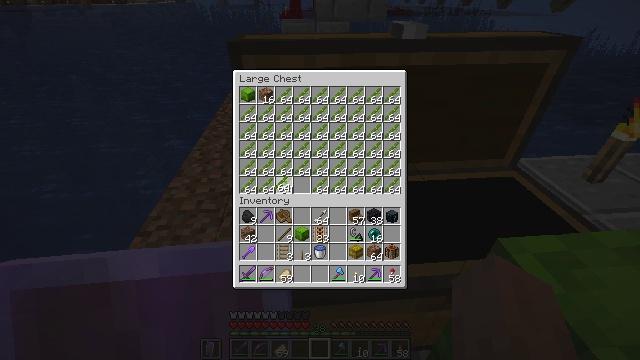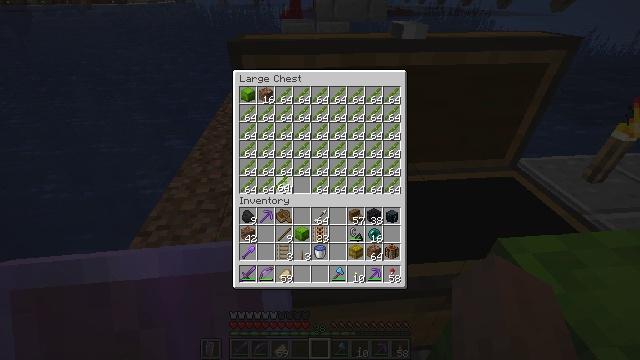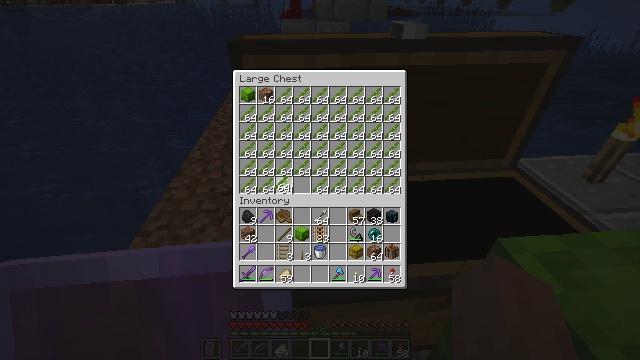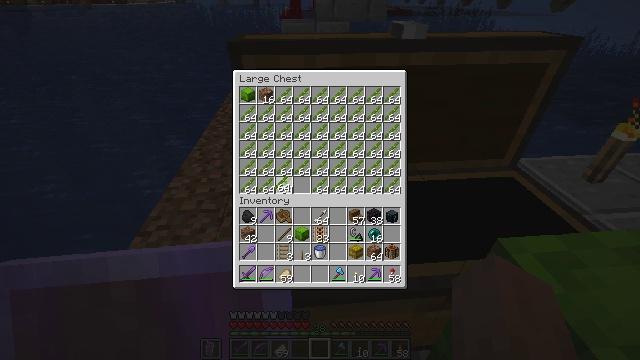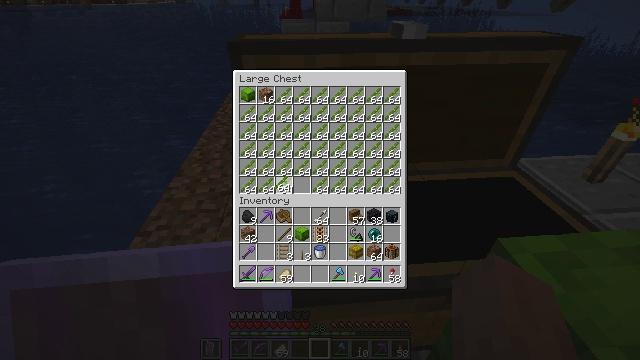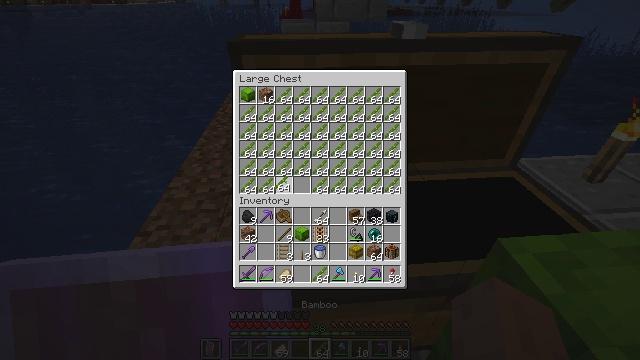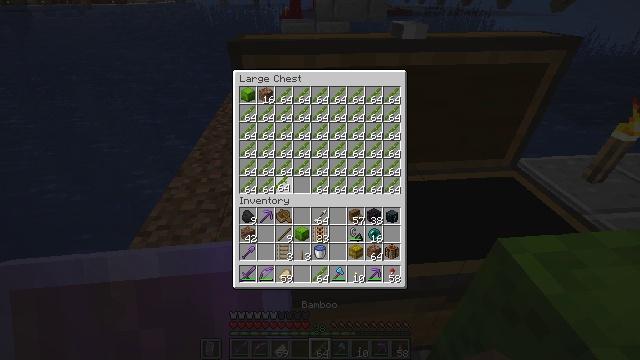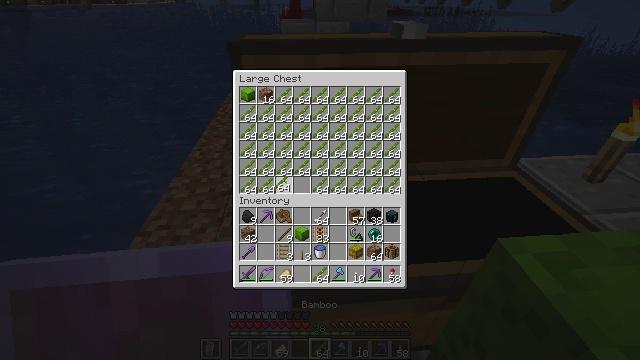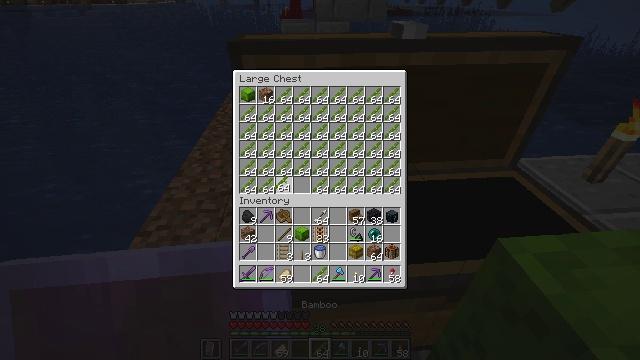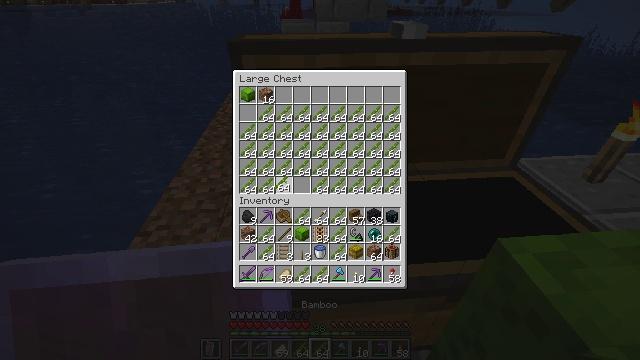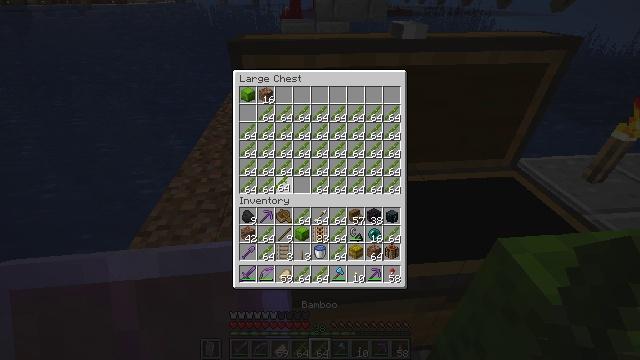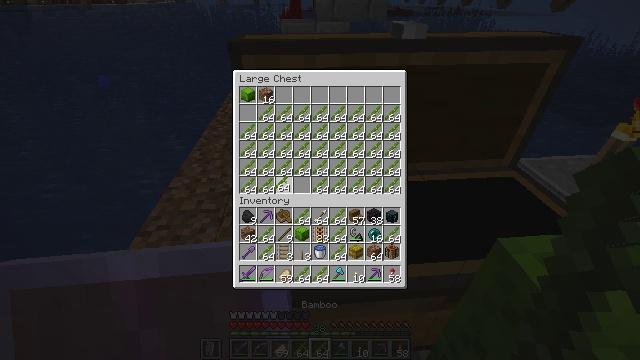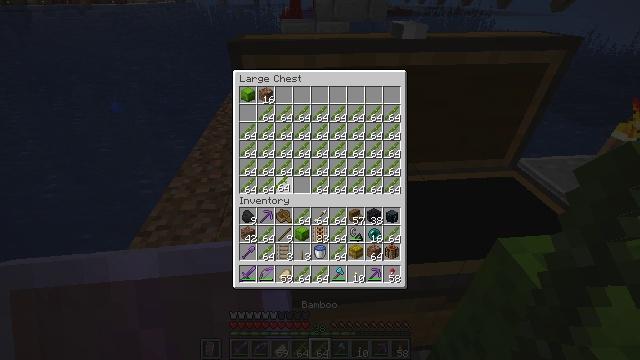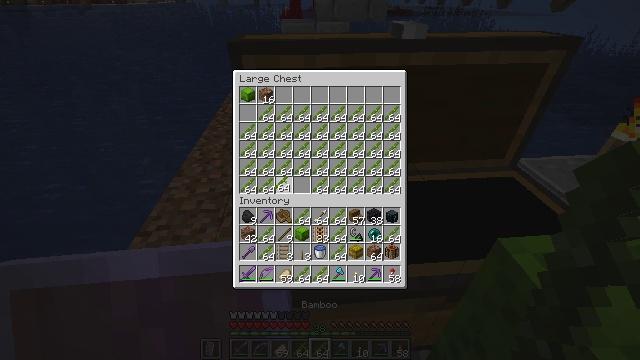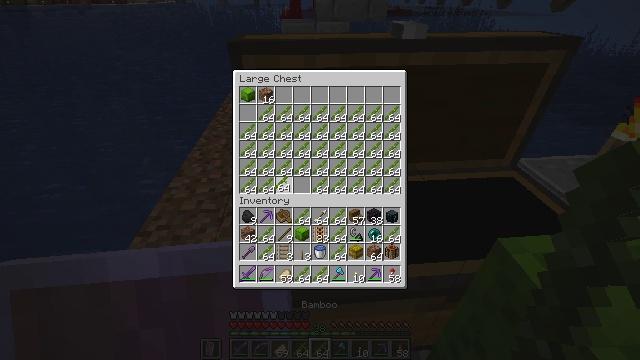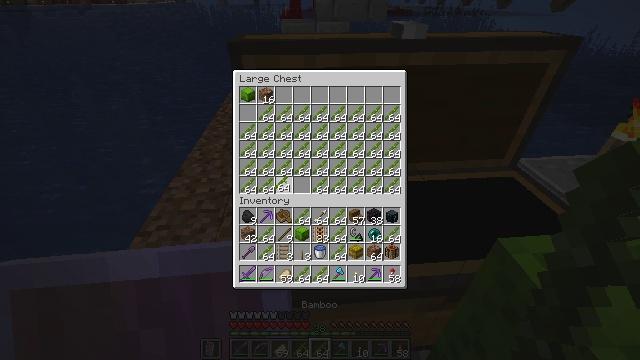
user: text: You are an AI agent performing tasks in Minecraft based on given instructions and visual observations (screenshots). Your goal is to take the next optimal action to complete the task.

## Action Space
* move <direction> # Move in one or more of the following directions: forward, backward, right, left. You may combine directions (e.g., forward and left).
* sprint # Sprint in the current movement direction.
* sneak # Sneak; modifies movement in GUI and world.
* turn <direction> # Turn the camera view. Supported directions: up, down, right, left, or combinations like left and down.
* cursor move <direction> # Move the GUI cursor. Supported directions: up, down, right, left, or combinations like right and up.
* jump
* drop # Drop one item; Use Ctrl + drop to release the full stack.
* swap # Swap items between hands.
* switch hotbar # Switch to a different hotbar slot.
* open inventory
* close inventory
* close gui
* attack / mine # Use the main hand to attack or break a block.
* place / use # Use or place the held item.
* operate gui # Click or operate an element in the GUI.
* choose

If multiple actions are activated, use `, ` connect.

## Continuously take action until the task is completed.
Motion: motion action
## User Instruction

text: Mine the lime shulker box to pick it up.
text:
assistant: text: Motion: sneak
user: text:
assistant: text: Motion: sneak, attack / mine
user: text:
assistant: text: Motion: sneak, attack / mine
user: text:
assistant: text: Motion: sneak, attack / mine
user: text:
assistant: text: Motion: sneak
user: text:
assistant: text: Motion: sneak, attack / mine
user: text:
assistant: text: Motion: sneak, attack / mine
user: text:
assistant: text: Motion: sneak, attack / mine
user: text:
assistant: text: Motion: sneak
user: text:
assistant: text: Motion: sneak
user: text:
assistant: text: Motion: sneak
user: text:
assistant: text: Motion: sneak
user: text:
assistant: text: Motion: sneak
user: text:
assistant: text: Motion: sneak
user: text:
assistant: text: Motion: sneak
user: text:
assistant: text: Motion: sneak
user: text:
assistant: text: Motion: sneak
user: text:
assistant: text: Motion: sneak
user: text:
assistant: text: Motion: sneak, turn right
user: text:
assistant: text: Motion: no_op
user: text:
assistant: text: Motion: no_op
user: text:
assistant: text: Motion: no_op
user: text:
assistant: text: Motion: no_op
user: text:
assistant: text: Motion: attack / mine
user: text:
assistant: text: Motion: attack / mine
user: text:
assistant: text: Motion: attack / mine
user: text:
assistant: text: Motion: no_op
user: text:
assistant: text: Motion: no_op
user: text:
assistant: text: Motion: no_op
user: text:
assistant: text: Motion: no_op